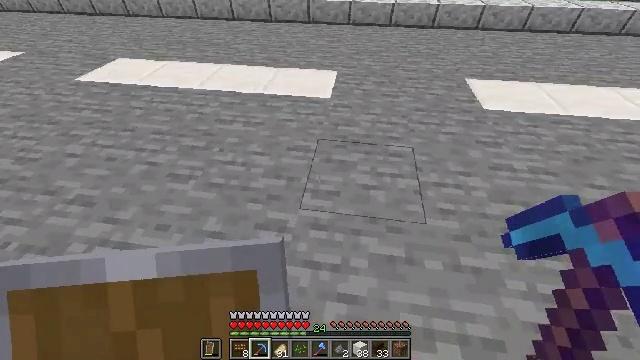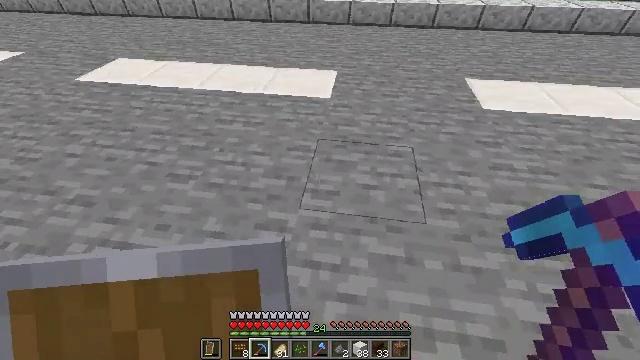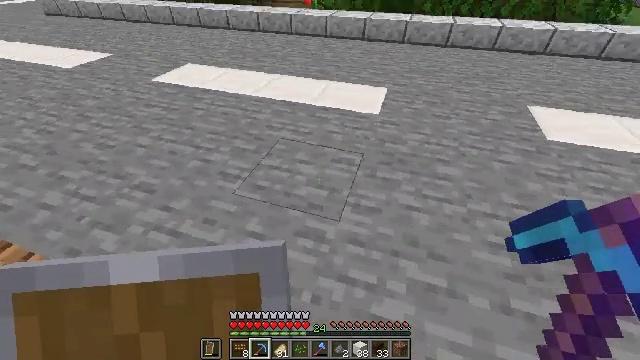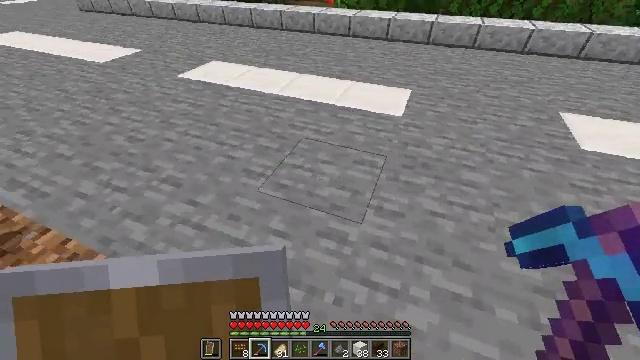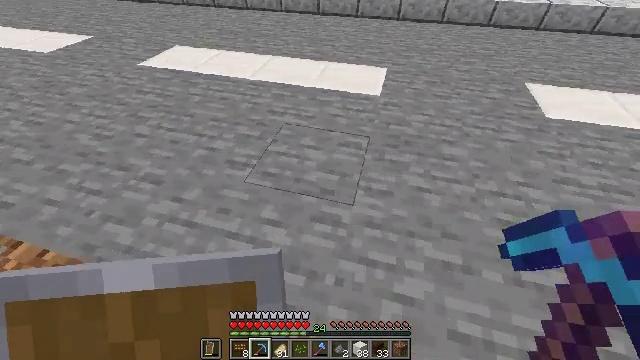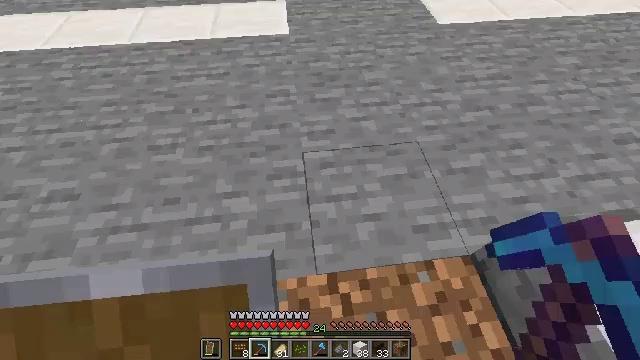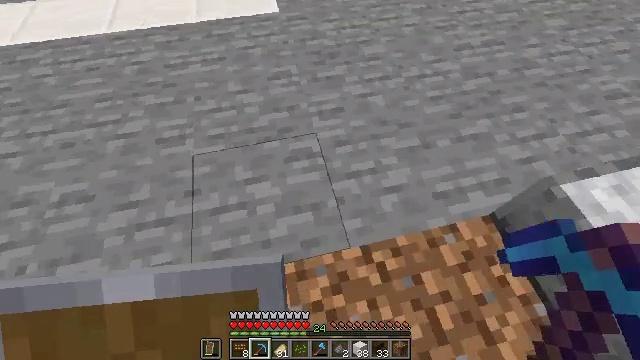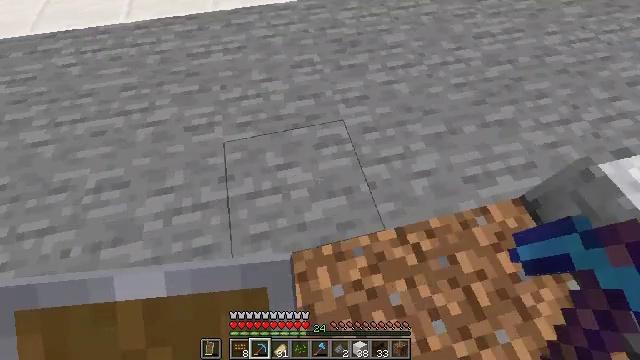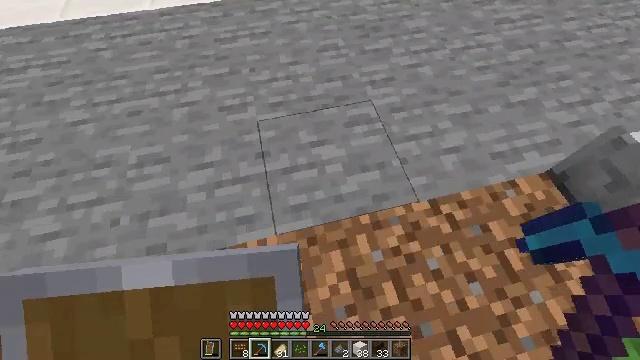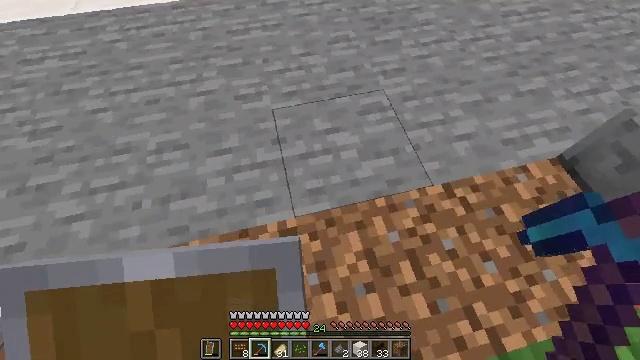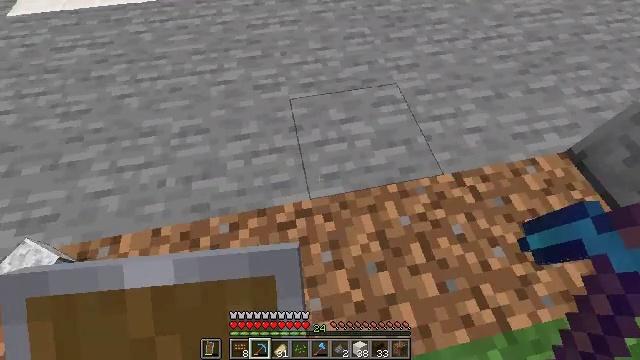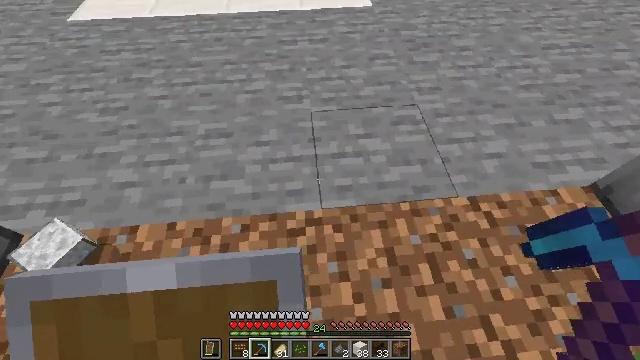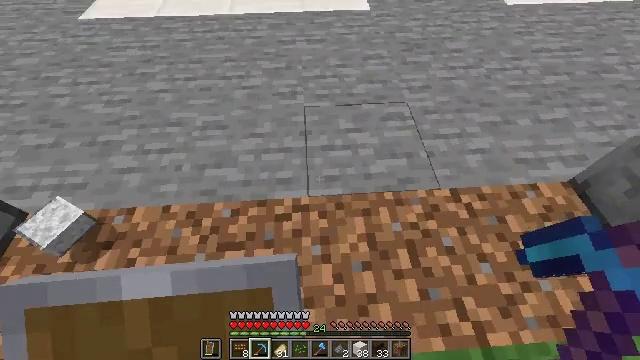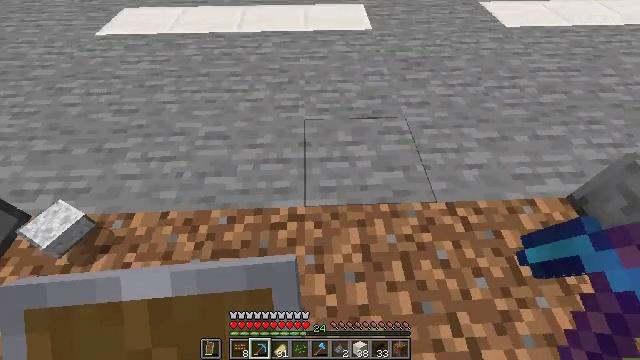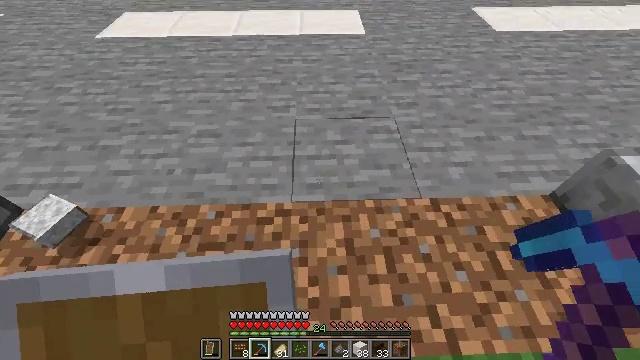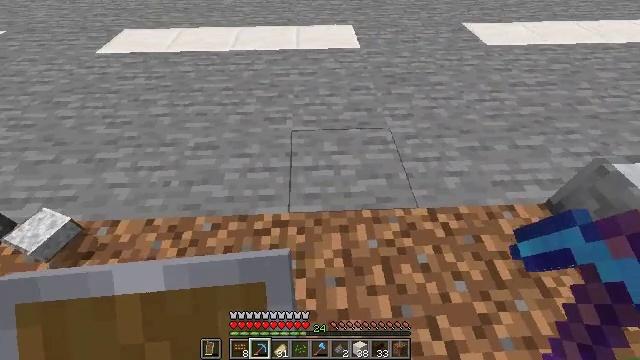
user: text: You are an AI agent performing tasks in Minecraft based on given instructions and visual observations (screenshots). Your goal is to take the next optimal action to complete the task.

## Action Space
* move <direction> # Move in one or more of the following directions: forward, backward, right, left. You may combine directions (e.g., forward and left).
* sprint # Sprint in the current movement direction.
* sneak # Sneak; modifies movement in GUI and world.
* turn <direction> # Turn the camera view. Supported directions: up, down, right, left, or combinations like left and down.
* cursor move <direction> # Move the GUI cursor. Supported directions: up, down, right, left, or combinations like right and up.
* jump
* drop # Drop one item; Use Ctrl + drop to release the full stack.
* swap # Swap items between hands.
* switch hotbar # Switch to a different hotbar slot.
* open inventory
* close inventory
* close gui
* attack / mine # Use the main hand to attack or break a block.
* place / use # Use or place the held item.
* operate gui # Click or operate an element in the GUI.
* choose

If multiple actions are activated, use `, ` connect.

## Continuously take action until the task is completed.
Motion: motion action
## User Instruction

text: Gather polished diorite slabs from a structure.
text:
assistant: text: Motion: no_op
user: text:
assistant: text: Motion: move left, turn left and up
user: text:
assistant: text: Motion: move left, turn left
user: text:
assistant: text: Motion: move left, turn right and down
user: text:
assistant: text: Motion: move left, turn right and down
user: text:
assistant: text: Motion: move left, turn right and down
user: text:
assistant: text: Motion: move back and move left, turn down
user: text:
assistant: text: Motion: move back and move left
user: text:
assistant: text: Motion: move back and move left
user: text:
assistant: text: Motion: move back and move right, turn left
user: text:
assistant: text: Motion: move back and move right, turn left and up
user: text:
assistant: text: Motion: move right, turn left and up
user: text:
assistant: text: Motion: turn left and up
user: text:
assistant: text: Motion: turn up
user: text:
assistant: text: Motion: turn up
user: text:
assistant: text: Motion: turn right and up
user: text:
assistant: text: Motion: turn right
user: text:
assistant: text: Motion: turn left
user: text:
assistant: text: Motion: turn left
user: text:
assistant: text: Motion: move right, turn left and up
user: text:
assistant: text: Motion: move right
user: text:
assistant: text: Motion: move left
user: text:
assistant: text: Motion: move left, turn up
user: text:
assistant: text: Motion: move left
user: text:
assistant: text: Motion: move forward and move left
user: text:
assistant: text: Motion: move forward and move left
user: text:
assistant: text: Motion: move forward and move left, turn left
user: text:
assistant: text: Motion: move left
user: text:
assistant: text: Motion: move left
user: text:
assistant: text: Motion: move left, turn left